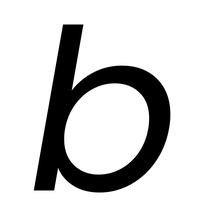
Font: Poppins-Italic